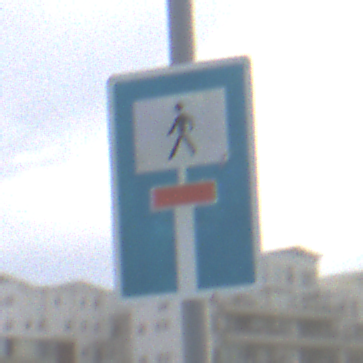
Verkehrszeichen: SackgasseFussgaengerDurchlaessig
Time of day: MorningAfternoon
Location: Outdoor (Suburban)
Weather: PartlyCloudy
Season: NotSpecified
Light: Natural